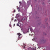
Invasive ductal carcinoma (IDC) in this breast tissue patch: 0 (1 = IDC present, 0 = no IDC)